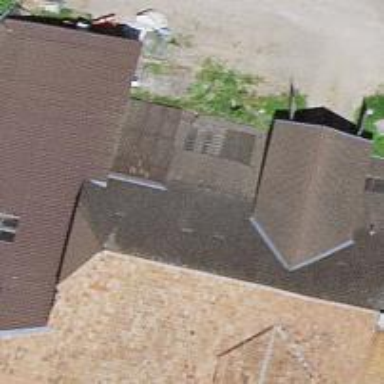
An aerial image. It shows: Farm building.